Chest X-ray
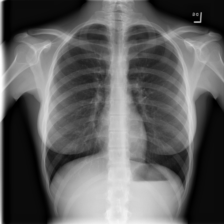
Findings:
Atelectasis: negative
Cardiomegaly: positive
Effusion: negative
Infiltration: negative
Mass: negative
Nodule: negative
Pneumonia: negative
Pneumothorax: negative
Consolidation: negative
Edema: negative
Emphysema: negative
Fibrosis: negative
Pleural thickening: negative
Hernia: negative